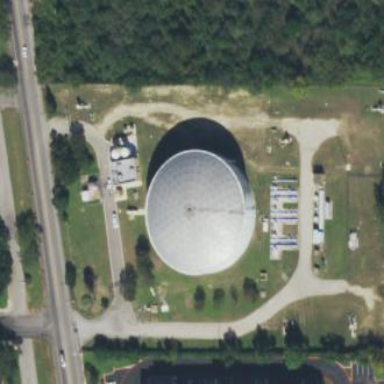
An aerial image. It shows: Building with water tank.